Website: lowes
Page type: billing-address
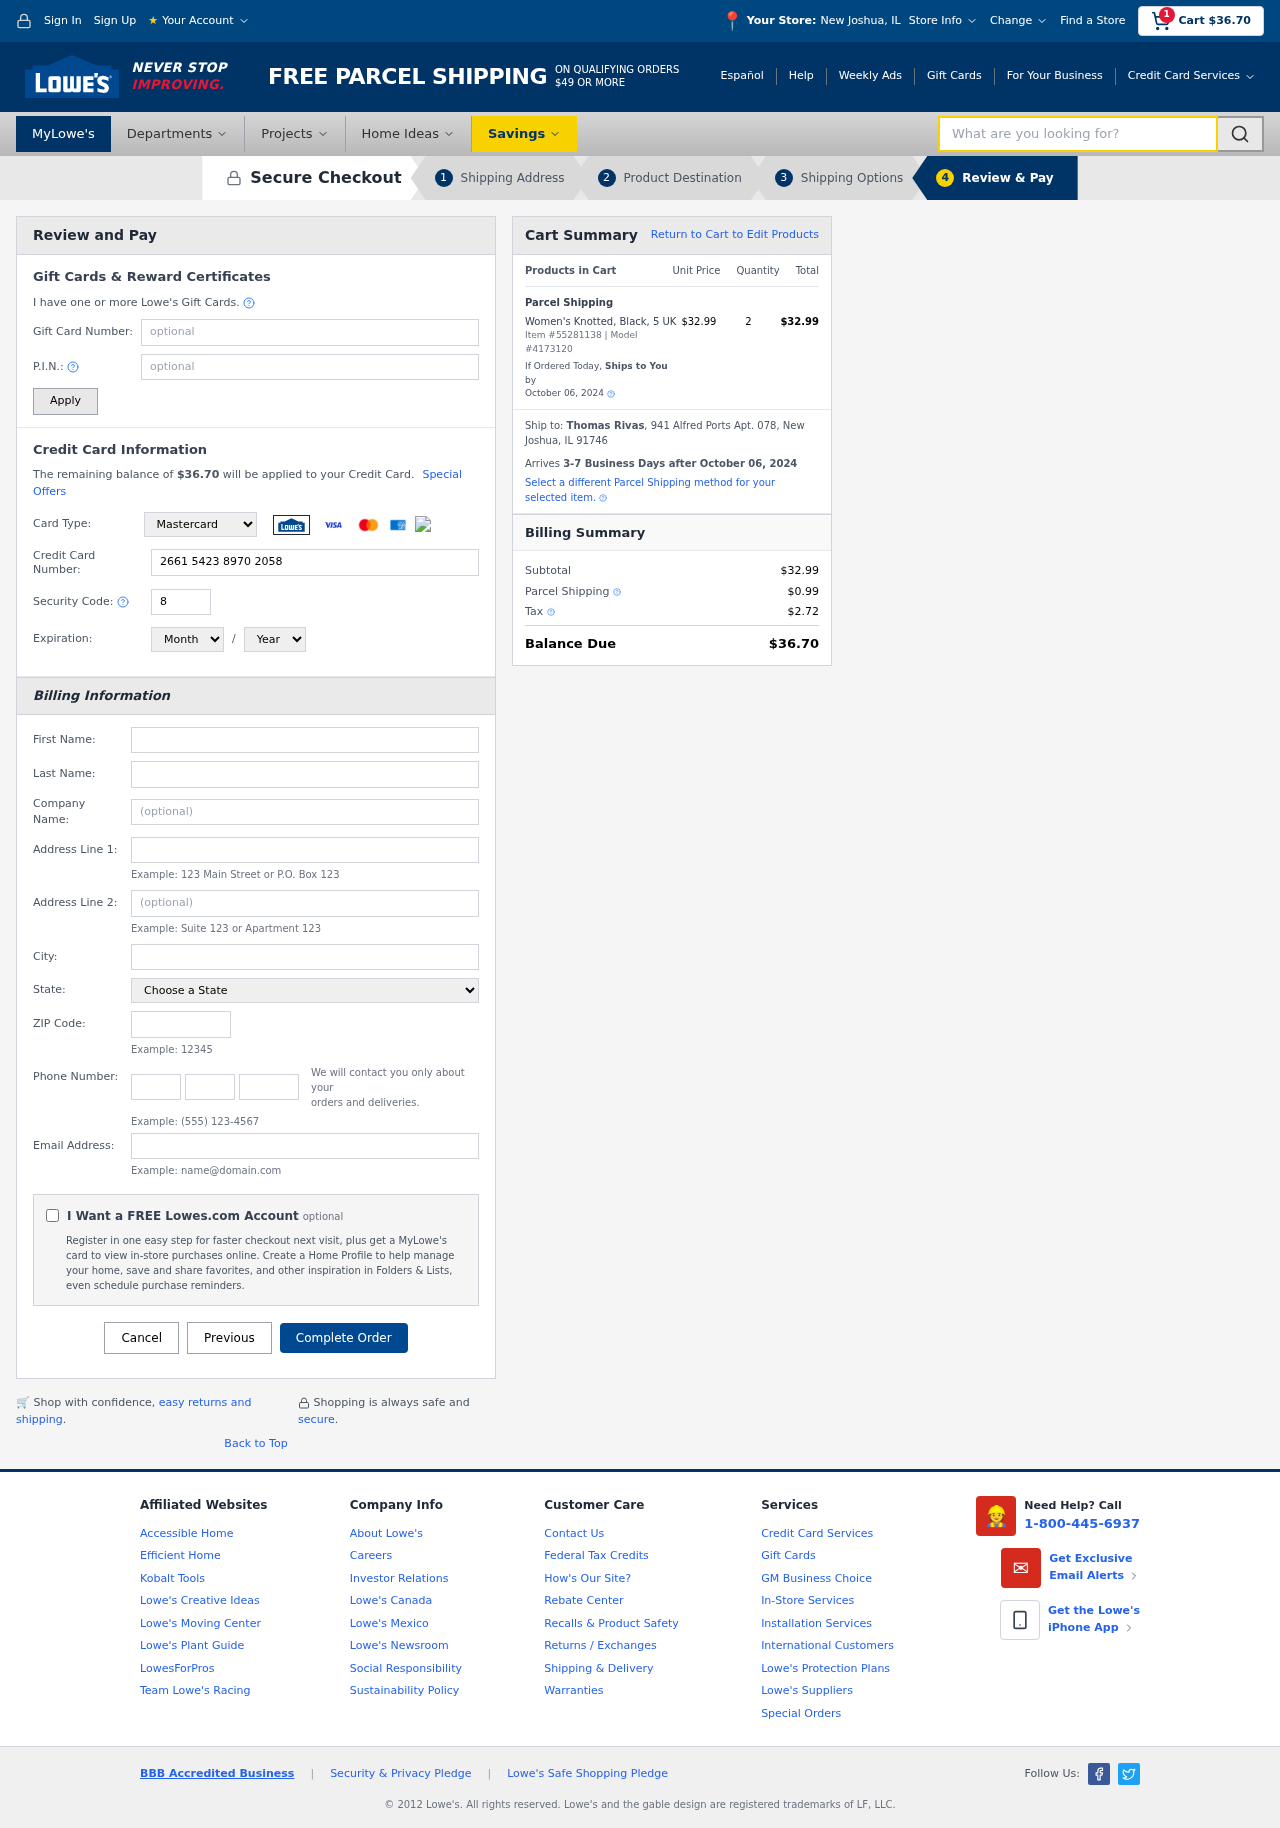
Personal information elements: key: PII_CARD_CVV
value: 870
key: PII_CARD_EXPIRY_MONTH
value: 12
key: PII_CARD_EXPIRY_YEAR
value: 27
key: PII_CARD_NUMBER
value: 2661 5423 8970 2058
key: PII_CARD_TYPE
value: Mastercard
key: PII_CITY
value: New Joshua
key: PII_CITY_STATE
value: New Joshua, IL
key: PII_COMPANY
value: Lin and Sons
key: PII_EMAIL
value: trivas@yahoo.com
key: PII_FIRSTNAME
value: Thomas
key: PII_FULLNAME
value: Thomas Rivas
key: PII_LASTNAME
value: Rivas
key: PII_PHONE_AREA
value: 762
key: PII_PHONE_PREFIX
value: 610
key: PII_PHONE_SUFFIX
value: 8288
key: PII_POSTCODE
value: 91746
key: PII_STATE
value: Illinois
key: PII_STREET
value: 941 Alfred Ports Apt. 078
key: PII_STREET2
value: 67743 John Plain Apt. 610
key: PII_CITY_STATE_ZIP
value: New Joshua, IL 91746
Product elements: key: PRODUCT1_NAME
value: Women's Knotted, Black, 5 UK
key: PRODUCT1_PRICE
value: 32.99
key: PRODUCT1_QUANTITY
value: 2
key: PRODUCT_ITEM_NUMBER
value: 55281138
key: PRODUCT_MODEL_NUMBER
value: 4173120
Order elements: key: ORDER_SUBTOTAL
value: $36.70
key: ORDER_TOTAL
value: $36.70
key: ORDER_SHIPPING_DATE
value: October 06, 2024
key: ORDER_SUBTOTAL
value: $32.99
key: ORDER_DELIVERY_DATE
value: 3-7 Business Days after October 06, 2024
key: ORDER_SHIPPING_DATE2
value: October 06, 2024
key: ORDER_SUBTOTAL2
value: $32.99
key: ORDER_SHIPPING_COST
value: $0.99
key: ORDER_TAX
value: $2.72
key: ORDER_TOTAL2
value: $36.70
Search elements: key: HEADER_SEARCH
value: What are you looking for?